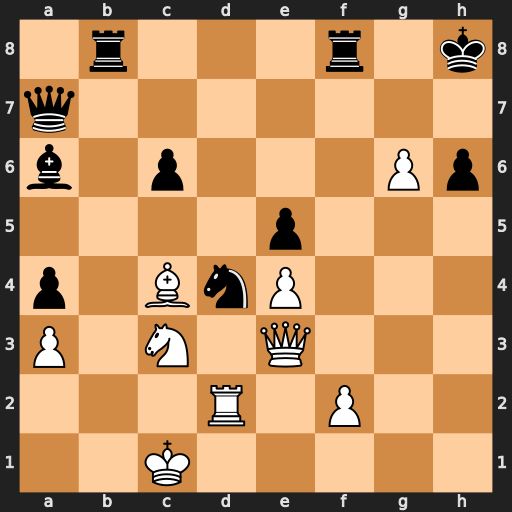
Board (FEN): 1r3r1k/q7/b1p3Pp/4p3/p1BnP3/P1N1Q3/3R1P2/2K5
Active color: w
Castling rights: -
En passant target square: -
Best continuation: Qxh6+ Qh7 Qxh7#